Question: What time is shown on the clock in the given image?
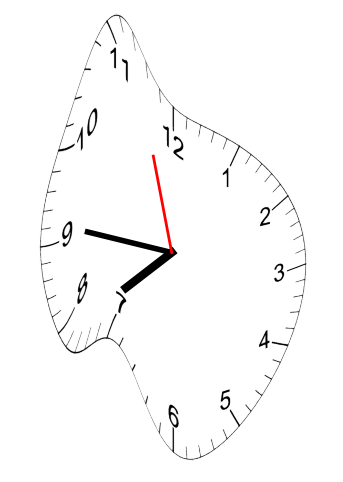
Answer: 07:45:57